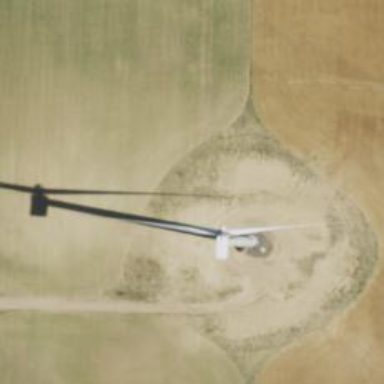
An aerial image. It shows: Wind generator in the form of horizontal axis wind turbine.